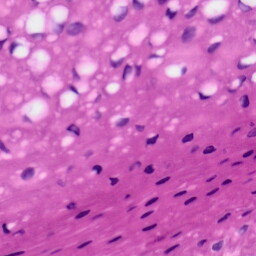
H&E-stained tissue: Tonsil